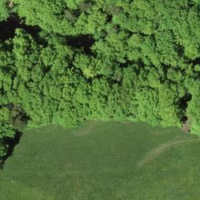
EUNIS habitat code: 41
Species observed at this site:
Aegithalos caudatus